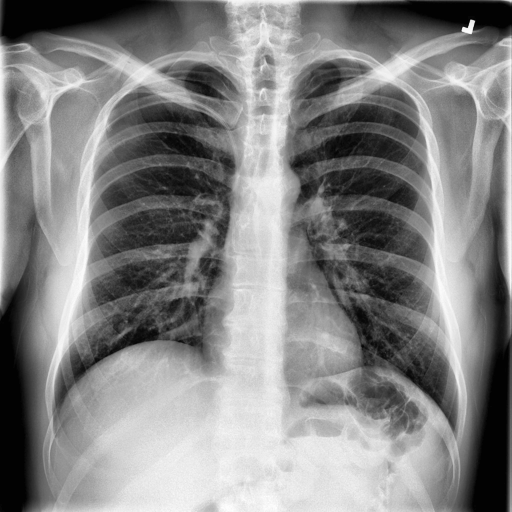
Finding: NORMAL